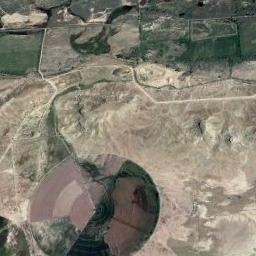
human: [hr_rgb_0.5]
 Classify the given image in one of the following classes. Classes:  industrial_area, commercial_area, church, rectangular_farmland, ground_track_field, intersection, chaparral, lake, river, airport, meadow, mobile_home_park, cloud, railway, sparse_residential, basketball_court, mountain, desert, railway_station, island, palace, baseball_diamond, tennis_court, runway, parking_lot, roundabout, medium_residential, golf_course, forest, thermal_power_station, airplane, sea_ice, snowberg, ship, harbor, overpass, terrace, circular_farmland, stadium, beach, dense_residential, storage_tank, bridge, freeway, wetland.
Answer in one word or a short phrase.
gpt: circular_farmland